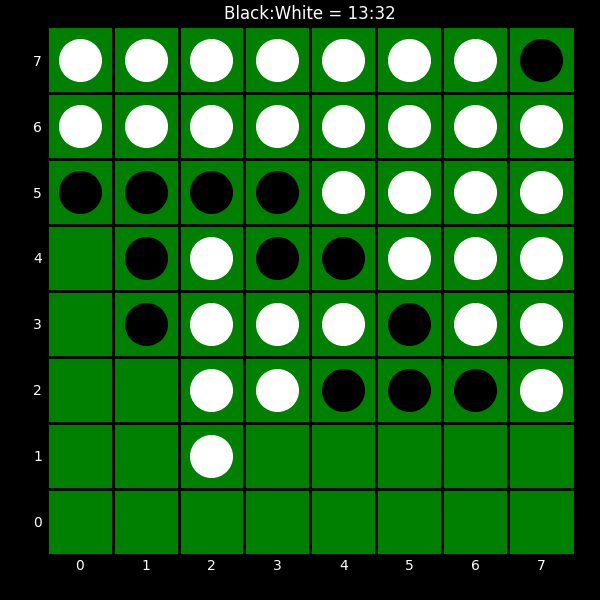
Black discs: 13
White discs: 32